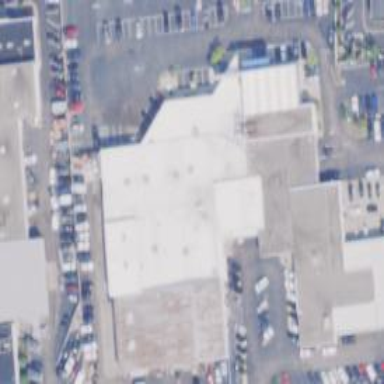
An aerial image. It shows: Car shop building.